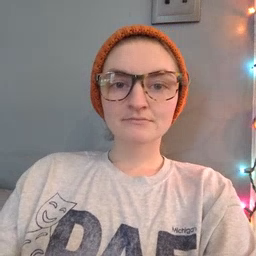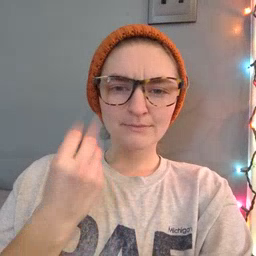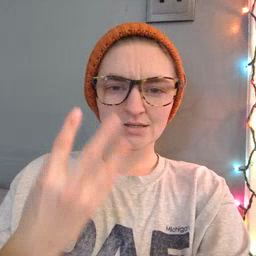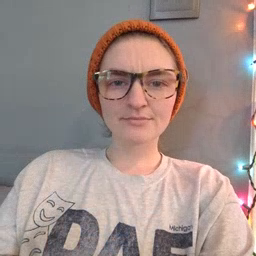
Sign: many